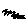
Label: zigzag